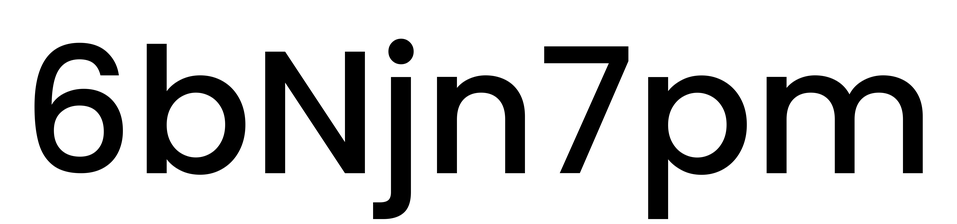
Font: Poppins-Medium